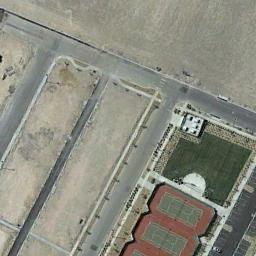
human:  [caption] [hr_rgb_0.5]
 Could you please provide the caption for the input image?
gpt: Neatly arranged tennis courts next to lawns, Parking lots and bare land .

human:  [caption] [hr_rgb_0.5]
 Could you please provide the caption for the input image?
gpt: There are many people playing on different tennis courts .

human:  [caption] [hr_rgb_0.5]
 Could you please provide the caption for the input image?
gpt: The tennis court is on the bare land next to some roads .

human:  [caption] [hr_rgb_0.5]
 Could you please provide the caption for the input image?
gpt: The grass is beside the tennis courts .

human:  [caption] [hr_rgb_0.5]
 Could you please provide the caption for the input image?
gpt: The tennis courts are beside a green lawn .